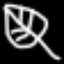
Label: leaf